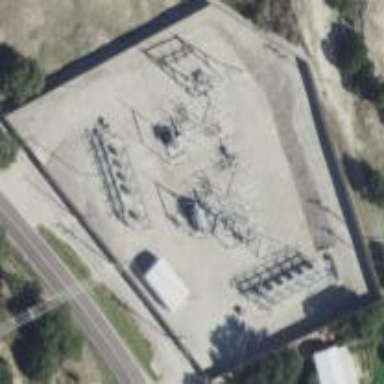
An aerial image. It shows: Outdoor power substation at the distribution level with surrounding wall barrier.